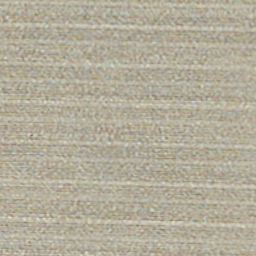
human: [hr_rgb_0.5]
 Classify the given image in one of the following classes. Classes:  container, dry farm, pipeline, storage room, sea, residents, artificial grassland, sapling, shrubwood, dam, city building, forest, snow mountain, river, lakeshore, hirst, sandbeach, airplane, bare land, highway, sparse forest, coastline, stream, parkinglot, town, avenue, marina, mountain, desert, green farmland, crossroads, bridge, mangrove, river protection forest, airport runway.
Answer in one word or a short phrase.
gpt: dry farm